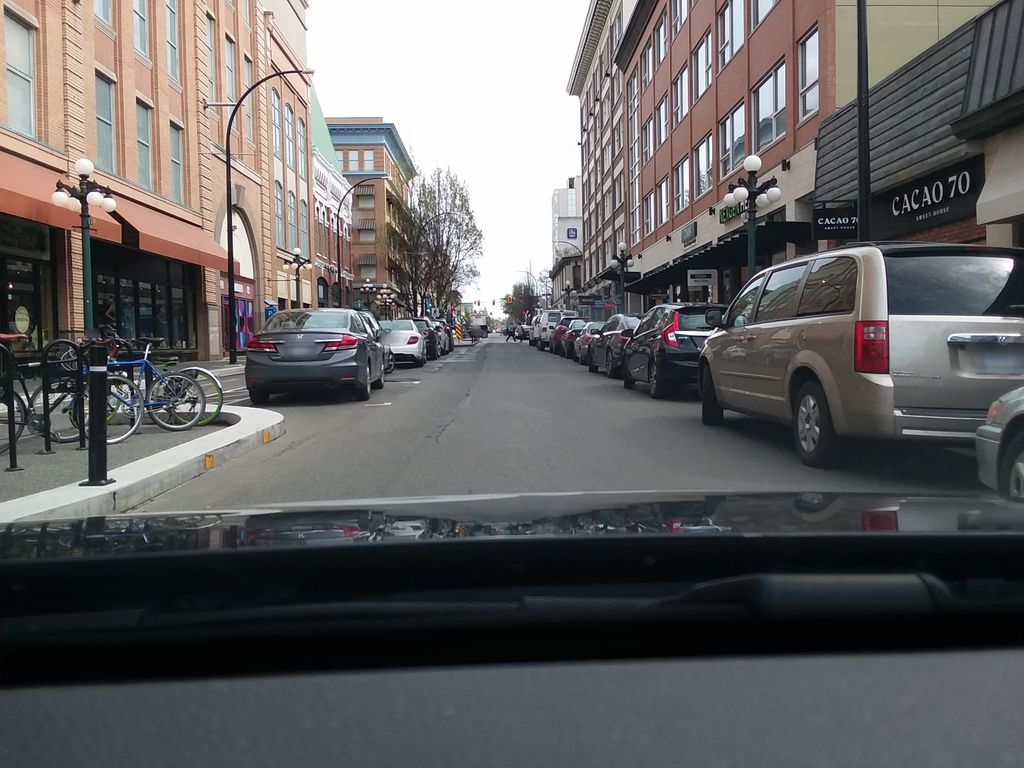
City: victoria